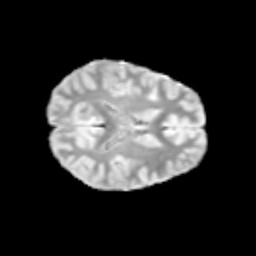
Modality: T2w
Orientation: axial
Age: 11
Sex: male
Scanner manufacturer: siemens
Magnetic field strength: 3 T
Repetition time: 3.8 s
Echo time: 0.07 s